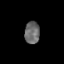
Tissue: skin
Cell type: Epithelial cells
Senescence score: 0.9023
Nuclear area (px): 333
Mean DAPI intensity: 104.171